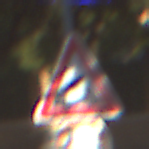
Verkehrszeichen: BeweglicheBruecke
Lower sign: VerbotUeberholenEinspurigeFahrzeuge
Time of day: MorningAfternoon
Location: Outdoor (Suburban)
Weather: Clear
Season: NotSpecified
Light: Natural